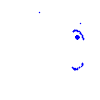
Particle: pion